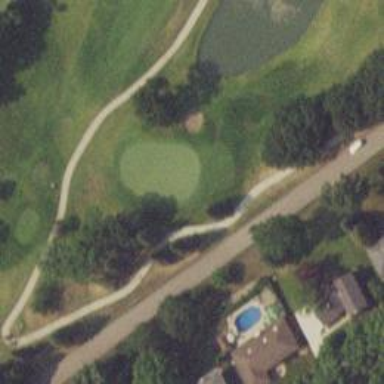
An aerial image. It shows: Golf hole.